Question: I am trying add a linear regression line to my scatter plot, but the way my data are stored and/or structured make the task pretty tricky for me. I managed to create a scatter plot with my data using "sns.scatterplot", but couldn't replicate it with "sns.regplot".
By using the following piece of code, I was able to produce the figure bellow :
'''
sns.set_theme(color_codes=True)
sns.scatterplot(x=100, y=dict_all_mv['dict_100'])
sns.scatterplot(x=90, y=dict_all_mv['dict_90'])
sns.scatterplot(x=80, y=dict_all_mv['dict_80'])
sns.scatterplot(x=60, y=dict_all_mv['dict_60'])
sns.scatterplot(x=40, y=dict_all_mv['dict_40'])
sns.scatterplot(x=20, y=dict_all_mv['dict_20'])
plt.show()
'''

The data displayed on the y axis are stored in nested dictionaries. The type and a print of one of the dictionaries are displayed bellow :
'''
print(type(dict_all_mv['dict_100']))
print(dict_all_mv['dict_100'])
'''
'''
<class 'dict'>
{'P1S1': 0.2825781935483871, 'P2S1': 0.1566529827586207, 'P3S1': 0.16534197660818717, 'P4S1': 0.2463573039215686, 'P5S1': 0.21233809917355378, 'P6S1': 0.2780758316831682, 'P7S1': 0.261270830357143, 'P8S1': 0.25920007258064504, 'P9S1': 0.17294190131578946, 'P10S1': 0.18588214503816788, 'P1S2': 0.1870260291970803, 'P2S2': <PHONE>, 'P3S2': 0.17782266216216217, 'P4S2': 0.1835217697841726, 'P5S2': 0.21022608870967743, 'P6S2': 0.2695895306122449, 'P7S2': 0.2393472735042735, 'P8S2': 0.18402302247191013, 'P9S2': 0.17260260273972605, 'P10S2': 0.20730387826086952}
'''
I want to plot all the values stored in each dictionaries on the y axis, while the x axis values are equals to 100 for each values of 'dict_100', 90 for each values of 'dict_90', 80 for 'dict_80', etc. I have tried some options to plot a linear regression line with sns.regplot and lmplot, but without any success. Here is one of my failed attempts :
'''
sns.regplot(x=100,y=dict_all_mv['dict_100'])
sns.regplot(x=90,y=dict_all_mv['dict_90'])
sns.regplot(x=80,y=dict_all_mv['dict_80'])
plt.show()
'''
I got this error message :
AttributeError: 'int' object has no attribute 'shape'
My goal is to obtain a graph like this one:
<URL>
I am pretty sure the solution is to use regplot or lmplot based on the descriptions made at seaborn.pydata.org, but I don't know how to structure the code to get the results that I want.
So any help is welcome ! :)
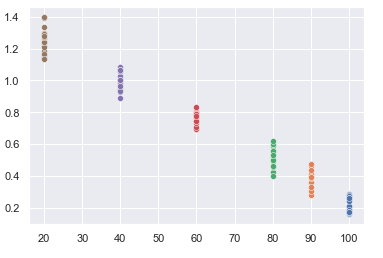
Answer: To have the y-values in <URL>, you can concatenate the values in the dictionaries:
'''
ys = [yi for di in dict_all_mv.keys() for yi in dict_all_mv[di].values()]
'''
The corresponding x-values can be obtained similarly, but instead of the value from the dictionary, the numeric value at the end of the key is added:
'''
xs = [int(di[5:]) for di in dict_all_mv.keys() for yi in dict_all_mv[di].values()]
'''
With these two lists you can call 'sns.regplot':
'''
sns.regplot(x=xs, y=ys)
'''
<URL>